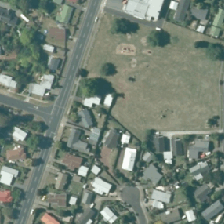
Land cover: urban_parkland